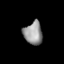
Tissue: lung
Cell type: T cells
Senescence score: 0.2428
Nuclear area (px): 419
Mean DAPI intensity: 149.036